Field crop: maize
Growth stage: 2
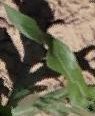
Species: maize